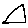
Label: triangle